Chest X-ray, PA view. Patient: 26 years old, sex M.
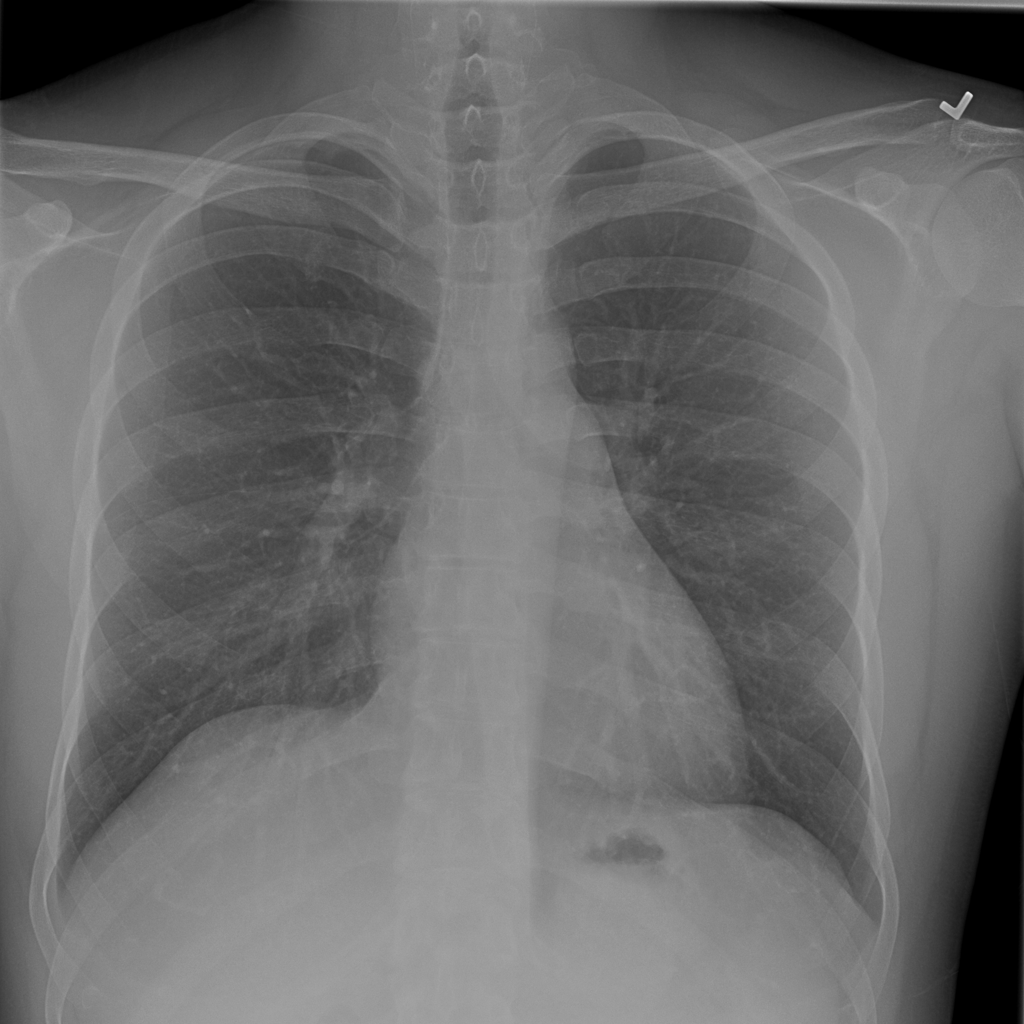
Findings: No Finding